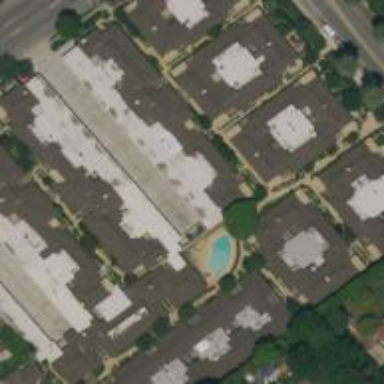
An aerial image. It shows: Residential area with apartments.